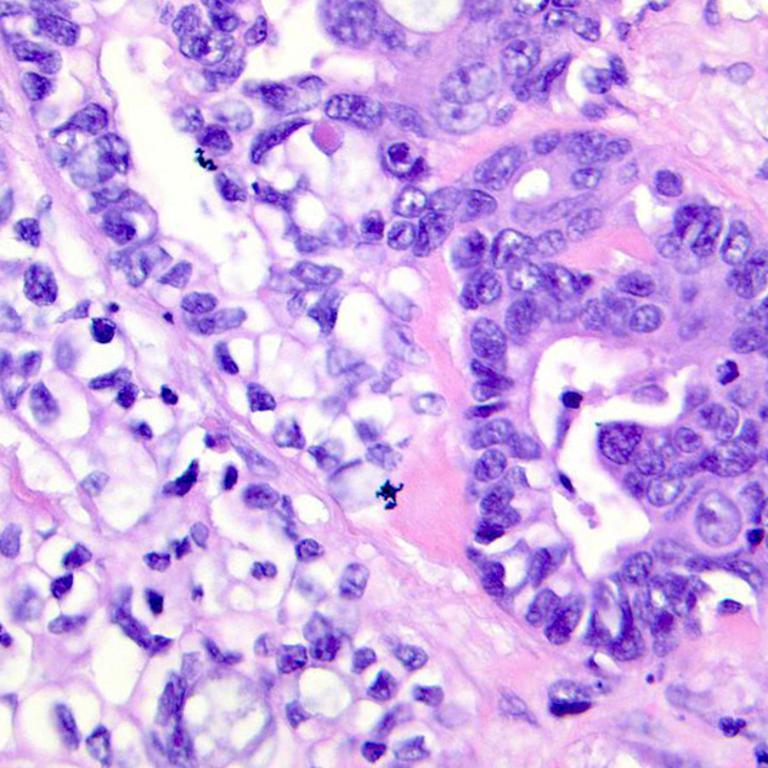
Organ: colon
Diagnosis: adenocarcinomas